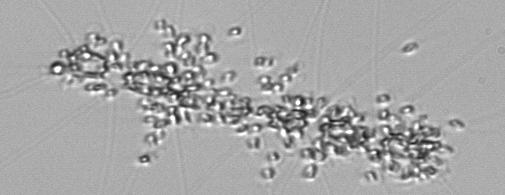
Label: Chaetoceros_didymus_TAG_external_flagellate